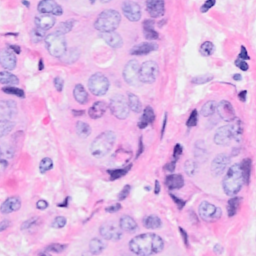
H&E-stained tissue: Breast